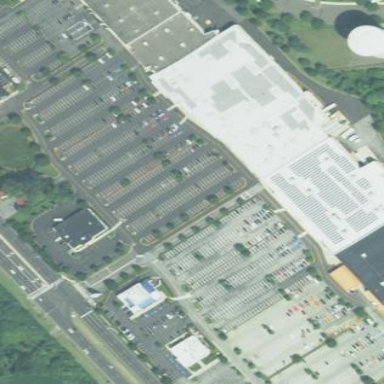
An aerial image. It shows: Retail area.